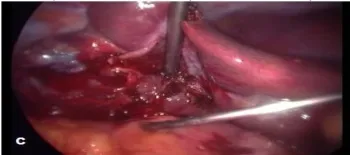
C: Lower liver surface after cholecystectomy.
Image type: endoscopy (gi_endoscopy)